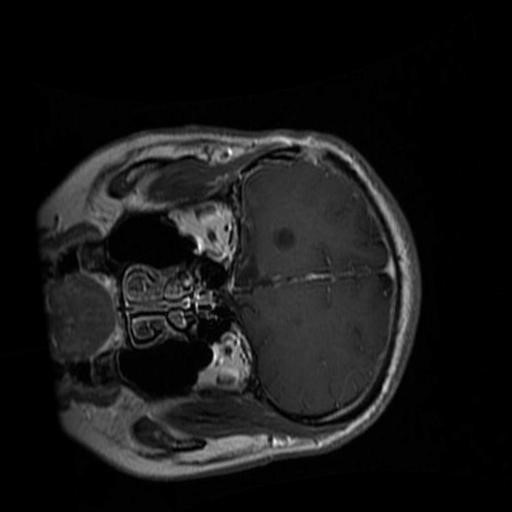
Label: brain_glioma